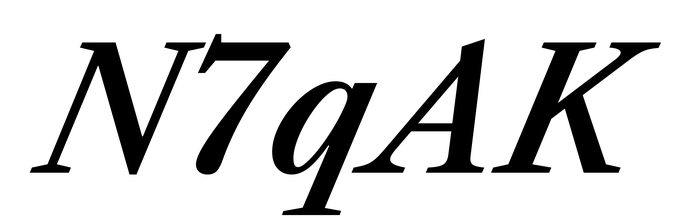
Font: LibreCaslonText-Italic_SemiBold_Italic